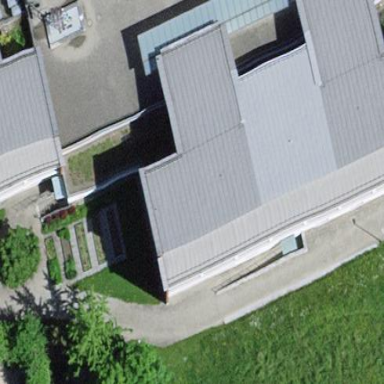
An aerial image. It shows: School building.